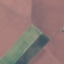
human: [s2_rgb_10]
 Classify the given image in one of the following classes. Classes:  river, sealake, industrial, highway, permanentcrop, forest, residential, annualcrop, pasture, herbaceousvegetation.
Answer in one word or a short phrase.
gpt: AnnualCrop